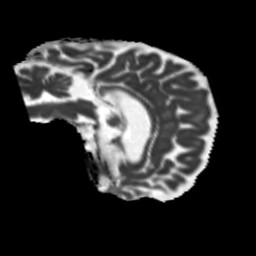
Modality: MD
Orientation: sagittal
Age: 66
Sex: female
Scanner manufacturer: siemens
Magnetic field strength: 3 T
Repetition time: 5.25 s
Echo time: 0.08 s